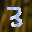
Label: 3